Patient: sex M, age 52
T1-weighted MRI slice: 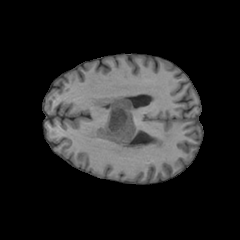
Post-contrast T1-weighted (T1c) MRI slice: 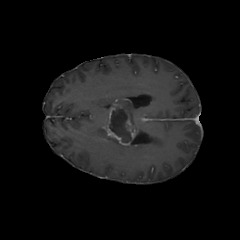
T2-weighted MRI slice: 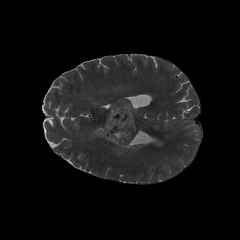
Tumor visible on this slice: yes
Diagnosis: Glioblastoma, IDH-wildtype
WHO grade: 4